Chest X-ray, AP view. Patient: 45 years old, sex F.
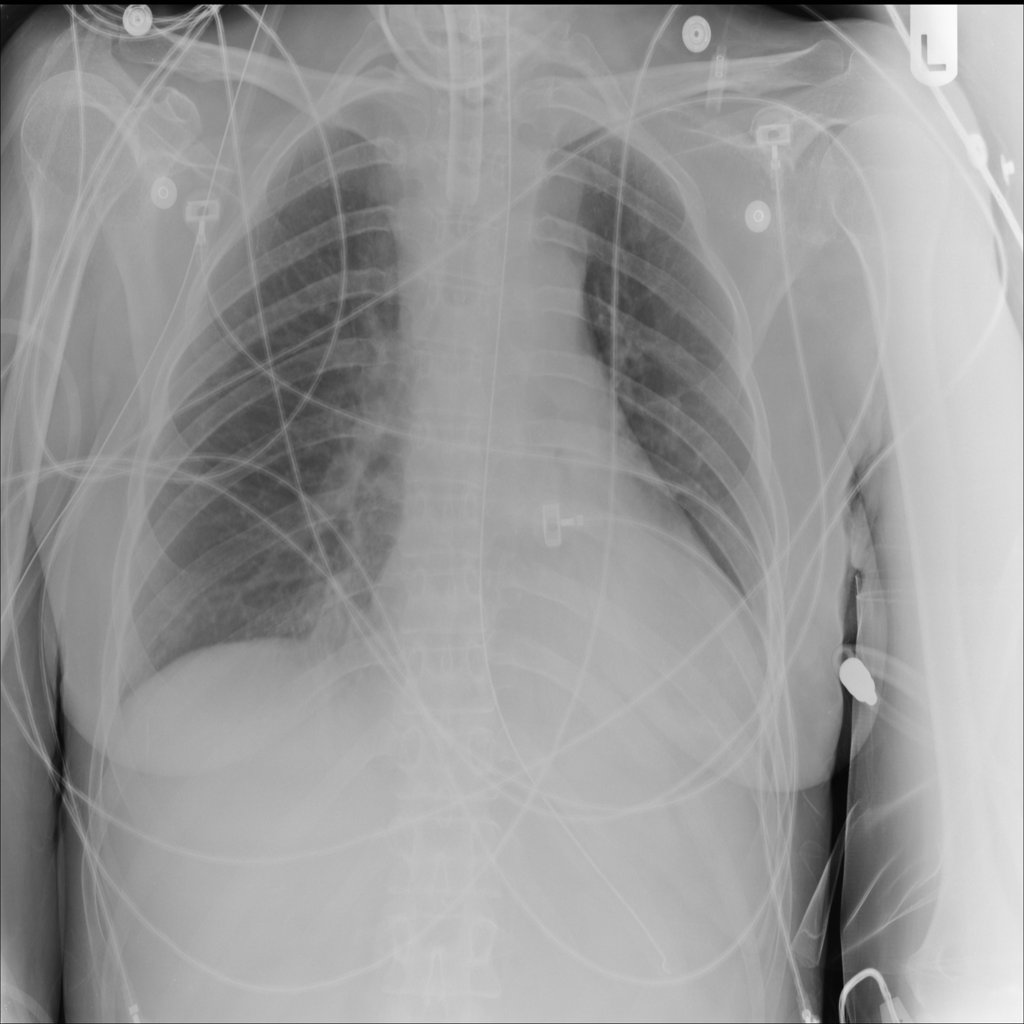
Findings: Atelectasis, Infiltration